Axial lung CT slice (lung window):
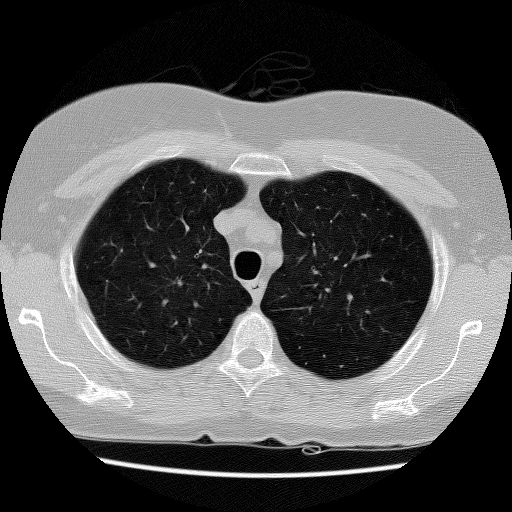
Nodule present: no